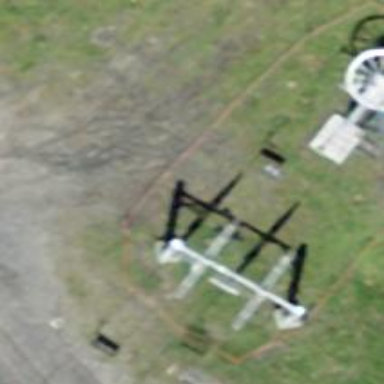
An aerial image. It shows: Pylon used for aerialway.